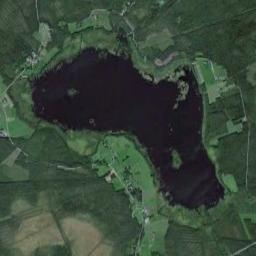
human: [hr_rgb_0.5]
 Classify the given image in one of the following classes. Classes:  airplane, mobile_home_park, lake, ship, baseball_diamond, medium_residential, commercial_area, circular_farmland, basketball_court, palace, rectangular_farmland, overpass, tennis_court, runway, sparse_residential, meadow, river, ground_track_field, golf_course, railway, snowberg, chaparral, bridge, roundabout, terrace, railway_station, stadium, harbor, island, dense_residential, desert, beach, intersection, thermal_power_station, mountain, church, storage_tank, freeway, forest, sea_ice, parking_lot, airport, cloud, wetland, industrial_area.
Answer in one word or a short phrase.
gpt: lake